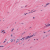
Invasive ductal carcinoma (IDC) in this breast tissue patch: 0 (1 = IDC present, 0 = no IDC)